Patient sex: M
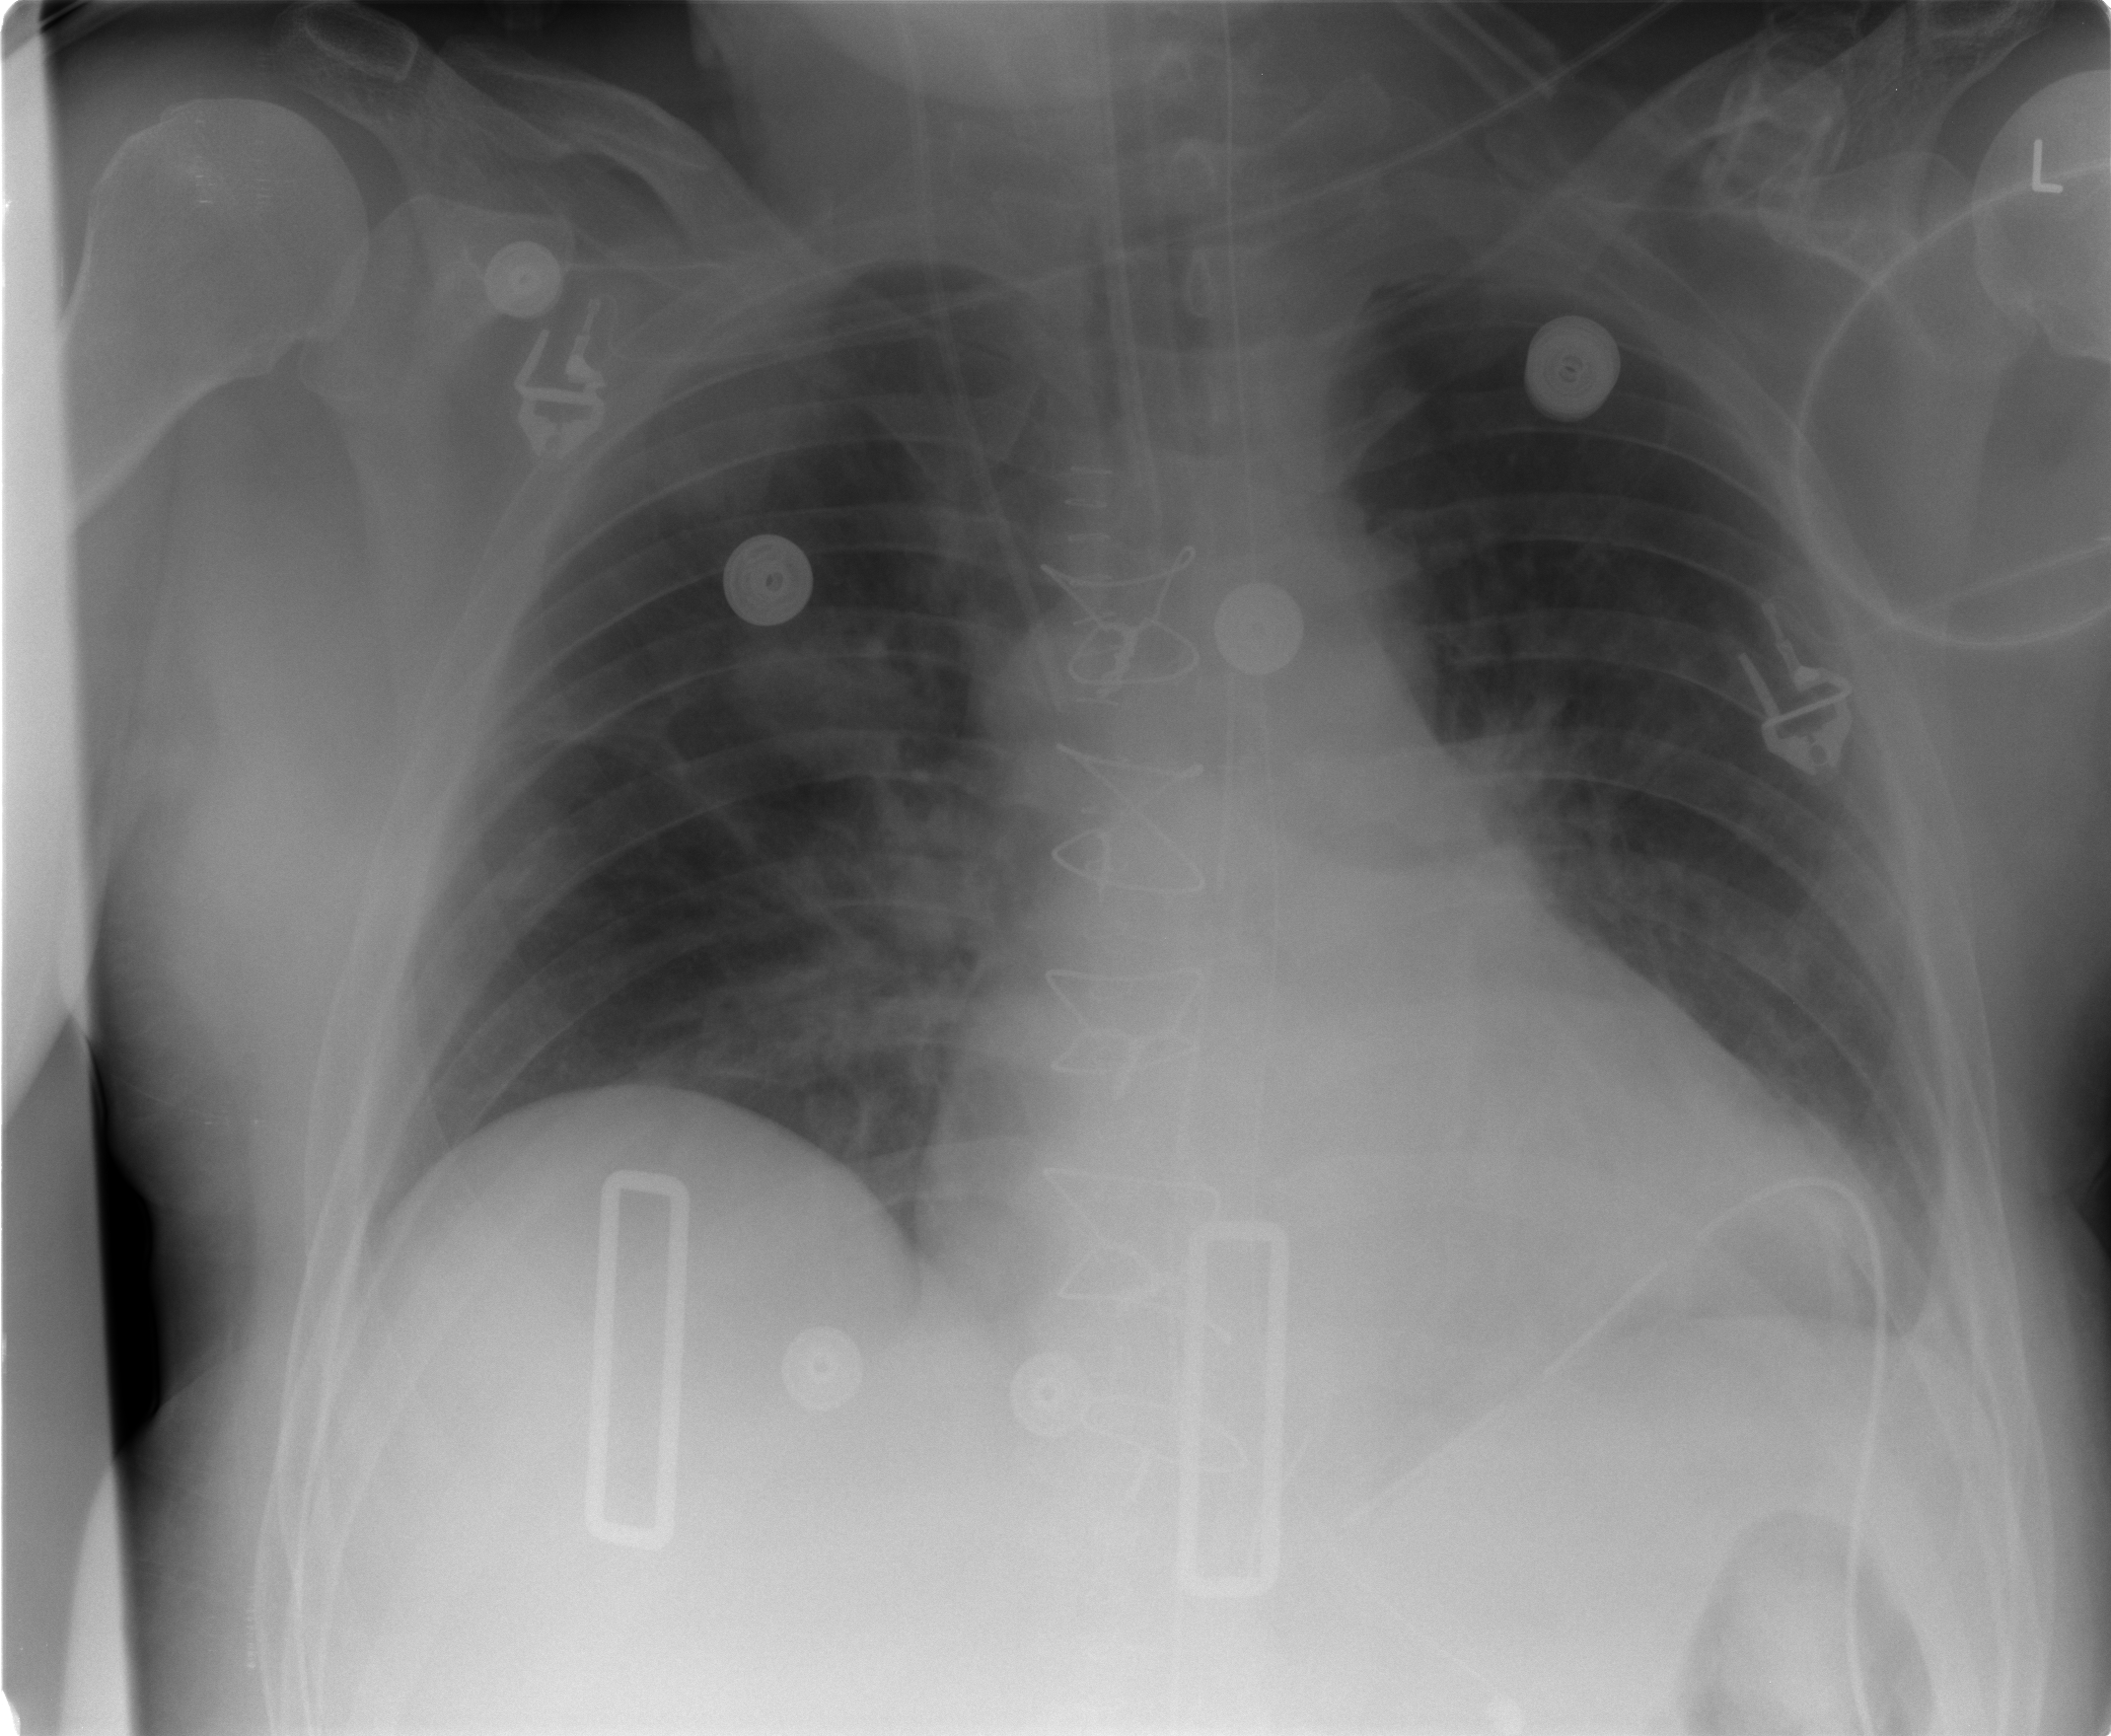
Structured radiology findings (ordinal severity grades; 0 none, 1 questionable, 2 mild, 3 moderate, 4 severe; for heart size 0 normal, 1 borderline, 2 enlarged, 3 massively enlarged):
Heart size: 2
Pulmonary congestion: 2
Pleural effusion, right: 0
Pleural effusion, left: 1
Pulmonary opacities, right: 2
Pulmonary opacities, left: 2
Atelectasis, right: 2
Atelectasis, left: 1